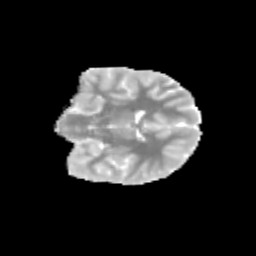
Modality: MD
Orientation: coronal
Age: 12
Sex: female
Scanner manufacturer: siemens
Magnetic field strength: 3 T
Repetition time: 3.8 s
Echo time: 0.07 s